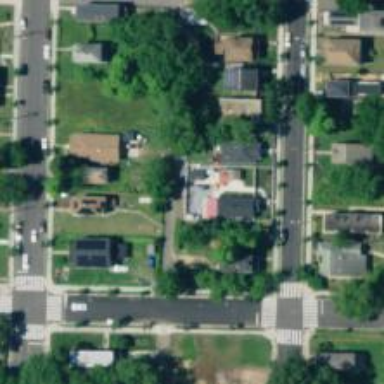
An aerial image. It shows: Alley classified as service road.